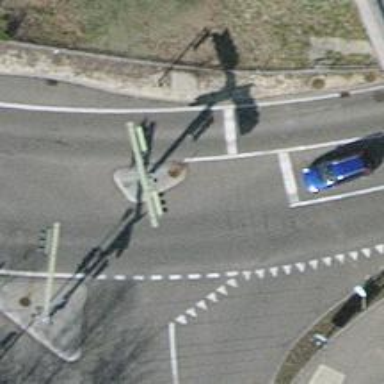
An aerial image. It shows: Road with traffic signals.